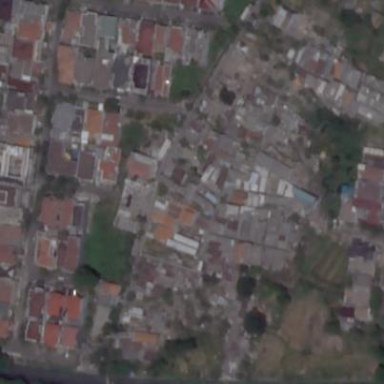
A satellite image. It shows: Residential area.